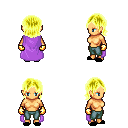
a pixel art fantasy rpg character, female body template, human, tanned skin, lavender cape, teal pants, gold long bangs hairstyle, gold gloves, black slippers, four views (front, back, left, right), 2x2 character sprite sheet, small pixel art, hard edges, no anti-aliasing